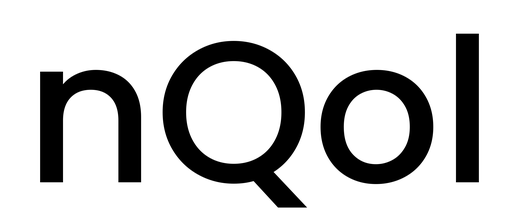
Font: Poppins-Medium